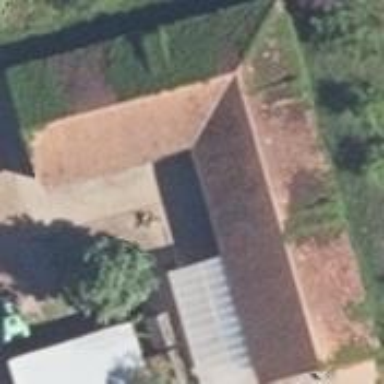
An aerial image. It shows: Stable building.